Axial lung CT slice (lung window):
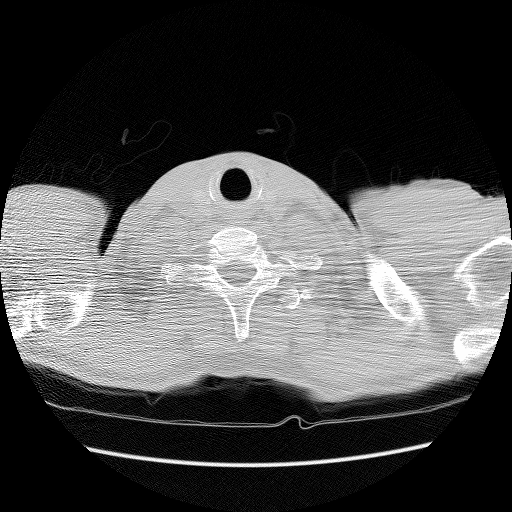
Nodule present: no